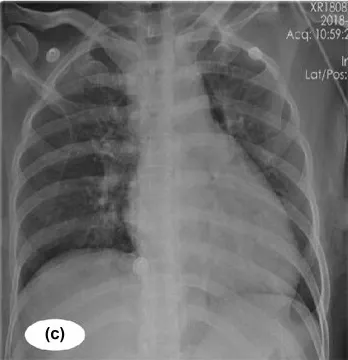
Radiologic examination of the patient. (b and c) Chest posteroanterior shows interstitial and alveolar oedema improved.
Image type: radiology (x_ray)